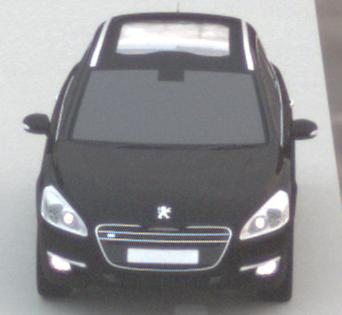
Make: Peugeot
Model: 508 SW 120 VTi
Detailed model: 508 (I) SW
Model produced from: 2011/03
Model produced until: 2014/05
Doors: 5
Color: black
Road condition: dry road
Daytime: sunrise or sunset
Contrast: low contrast